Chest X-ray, AP view. Patient: 81 years old, sex F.
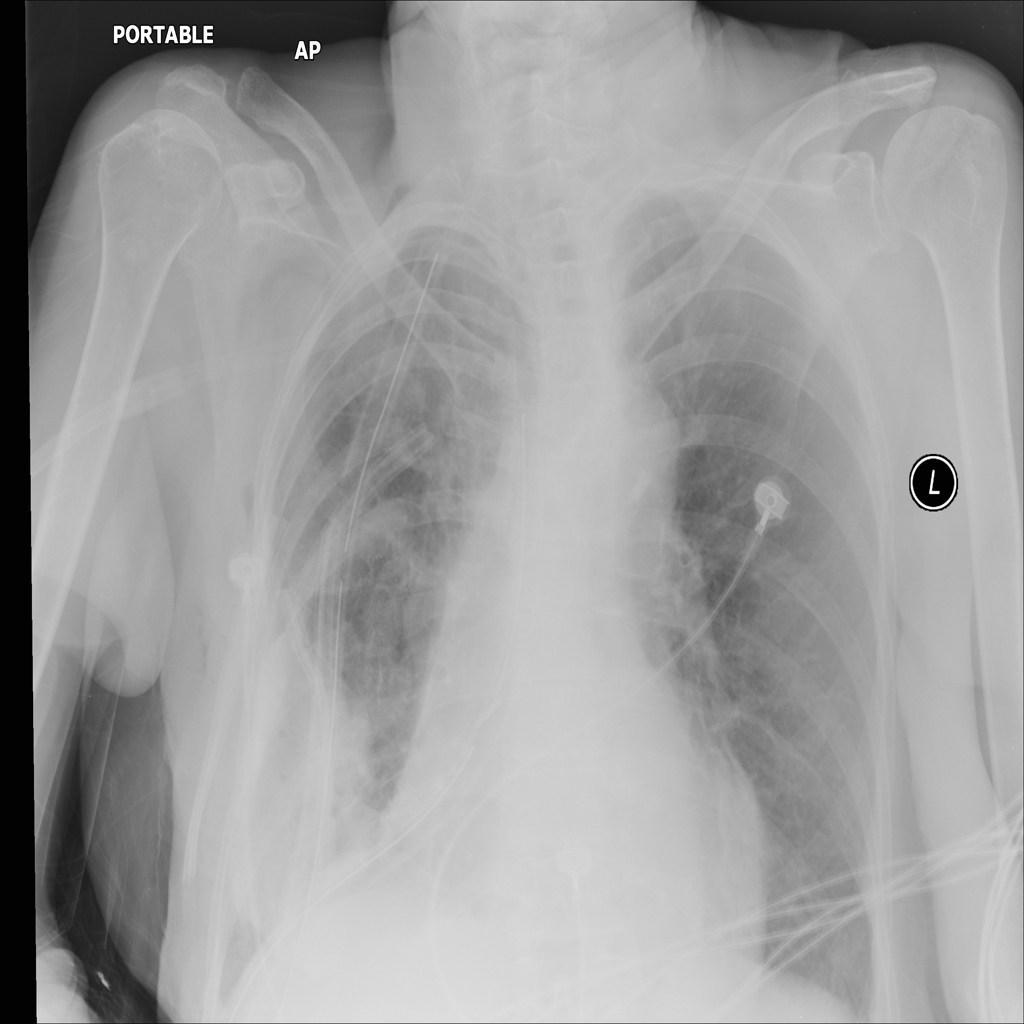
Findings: Atelectasis, Emphysema, Mass